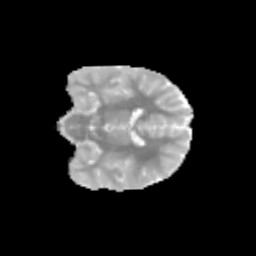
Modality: MD
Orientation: coronal
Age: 11
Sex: male
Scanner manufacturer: siemens
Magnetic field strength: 3 T
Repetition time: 3.8 s
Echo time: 0.07 s